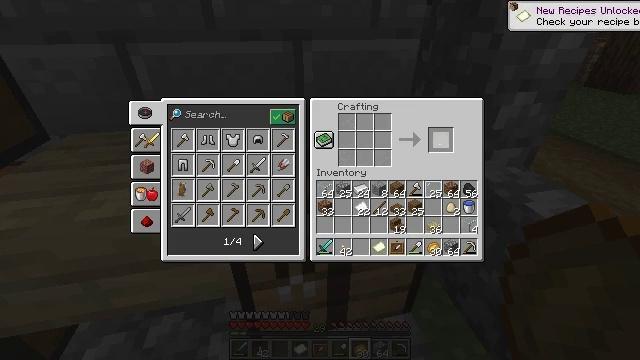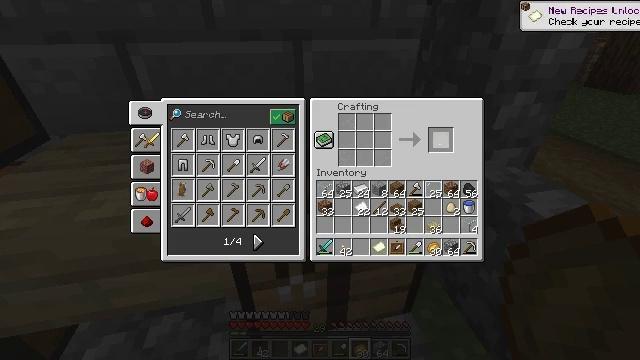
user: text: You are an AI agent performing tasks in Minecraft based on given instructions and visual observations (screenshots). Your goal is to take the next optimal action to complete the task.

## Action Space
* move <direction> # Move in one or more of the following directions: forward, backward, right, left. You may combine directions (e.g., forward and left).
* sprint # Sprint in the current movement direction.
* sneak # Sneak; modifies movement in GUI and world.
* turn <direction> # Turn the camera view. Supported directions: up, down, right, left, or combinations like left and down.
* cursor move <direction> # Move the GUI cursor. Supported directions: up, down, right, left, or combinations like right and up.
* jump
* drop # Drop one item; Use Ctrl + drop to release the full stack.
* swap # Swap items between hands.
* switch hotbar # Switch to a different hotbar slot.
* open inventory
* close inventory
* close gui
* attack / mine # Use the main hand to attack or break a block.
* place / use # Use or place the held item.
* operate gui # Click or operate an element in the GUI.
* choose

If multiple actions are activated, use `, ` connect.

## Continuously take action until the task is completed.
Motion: motion action
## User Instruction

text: Craft a map by arranging paper and a compass on a crafting table.
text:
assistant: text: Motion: sneak
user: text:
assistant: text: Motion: sneak